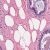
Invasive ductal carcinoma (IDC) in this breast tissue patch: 1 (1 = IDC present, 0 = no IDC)